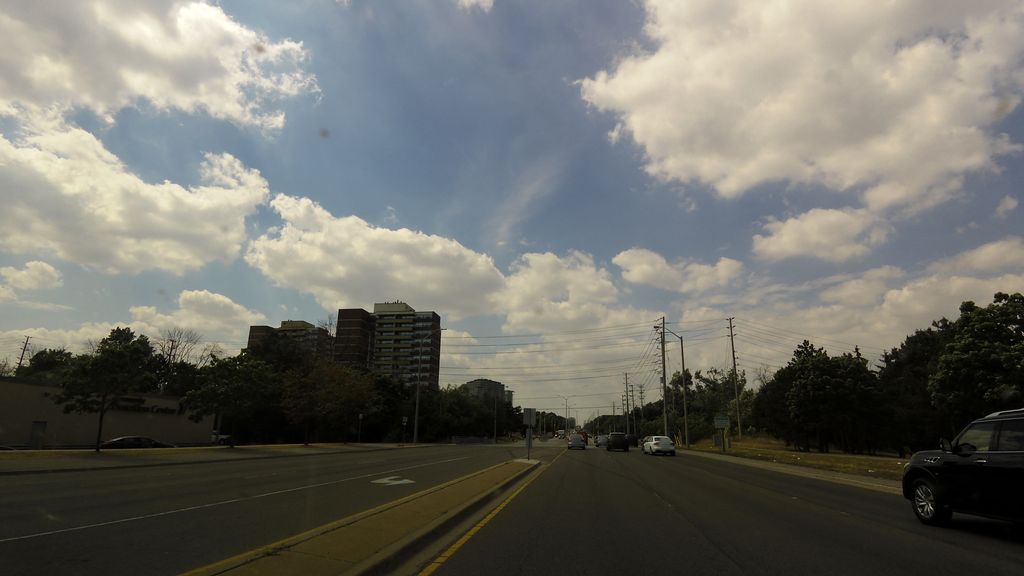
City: toronto